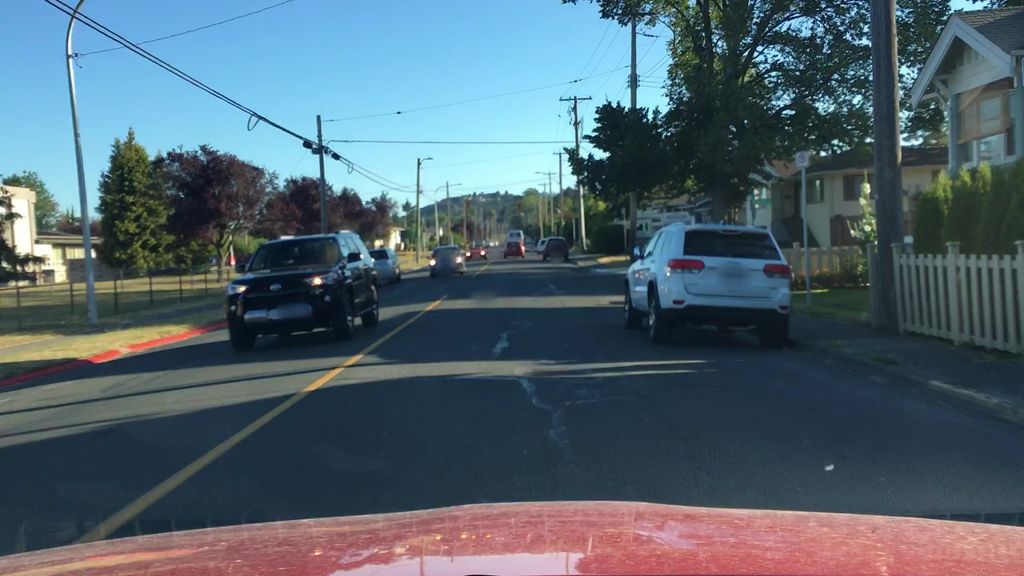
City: victoria